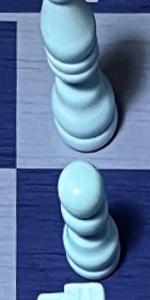
Label: Pawn_White